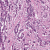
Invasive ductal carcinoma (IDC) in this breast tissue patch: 1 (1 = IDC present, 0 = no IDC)